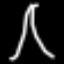
Label: The Eiffel Tower